Interaction volume radius: 5 \u00c5
Interaction volume height: 10 \u00c5
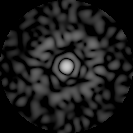
Disorder parameter: 0.8552